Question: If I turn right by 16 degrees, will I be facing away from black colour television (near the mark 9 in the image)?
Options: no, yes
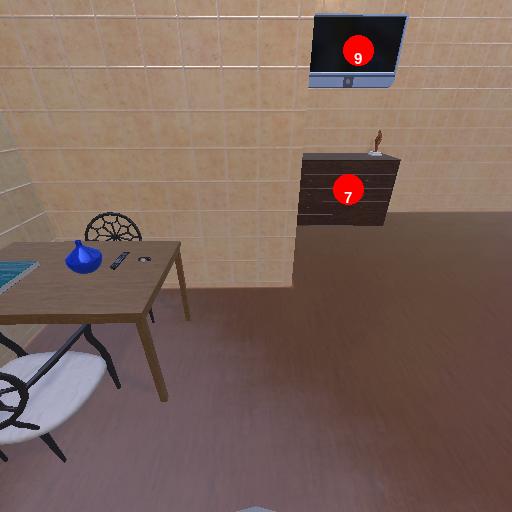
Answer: no